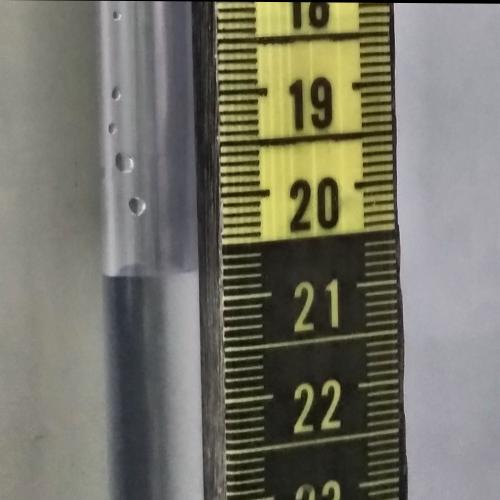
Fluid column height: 20.7 cm